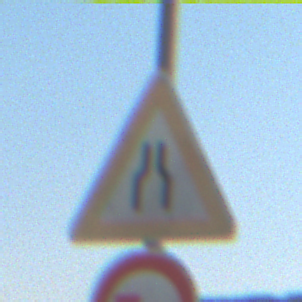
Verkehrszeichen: VerengteFahrbahn
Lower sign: UeberholverbotKraftfahrzeuge
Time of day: Midday
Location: Outdoor (Suburban)
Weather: PartlyCloudy
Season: NotSpecified
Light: Natural